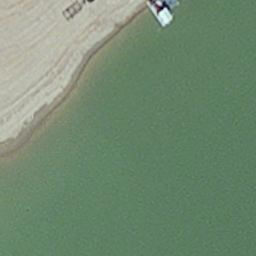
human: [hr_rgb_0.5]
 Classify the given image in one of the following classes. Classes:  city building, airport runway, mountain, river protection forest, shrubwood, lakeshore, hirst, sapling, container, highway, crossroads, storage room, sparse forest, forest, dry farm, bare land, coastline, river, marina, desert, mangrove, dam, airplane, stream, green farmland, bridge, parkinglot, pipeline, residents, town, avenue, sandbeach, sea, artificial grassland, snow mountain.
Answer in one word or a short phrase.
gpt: hirst